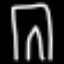
Label: pants